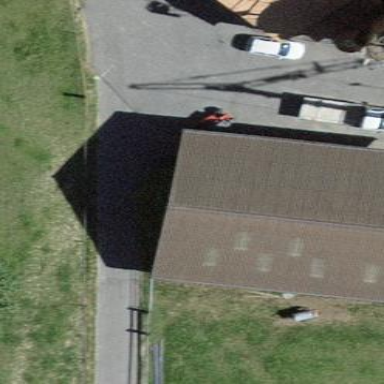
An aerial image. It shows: Barn.